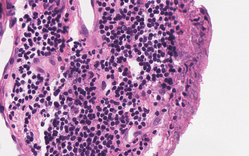
Tumor epithelial tissue: no
Tumor-associated stroma tissue: yes
Normal tissue: no